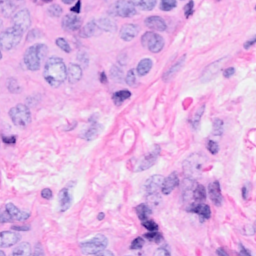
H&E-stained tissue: Breast